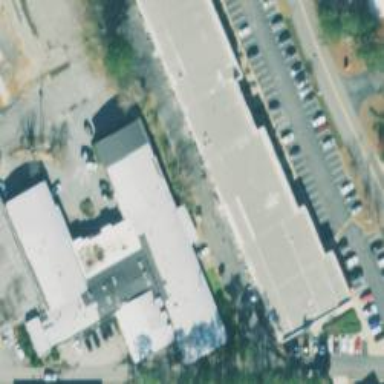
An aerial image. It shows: Commercial building.